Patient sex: M
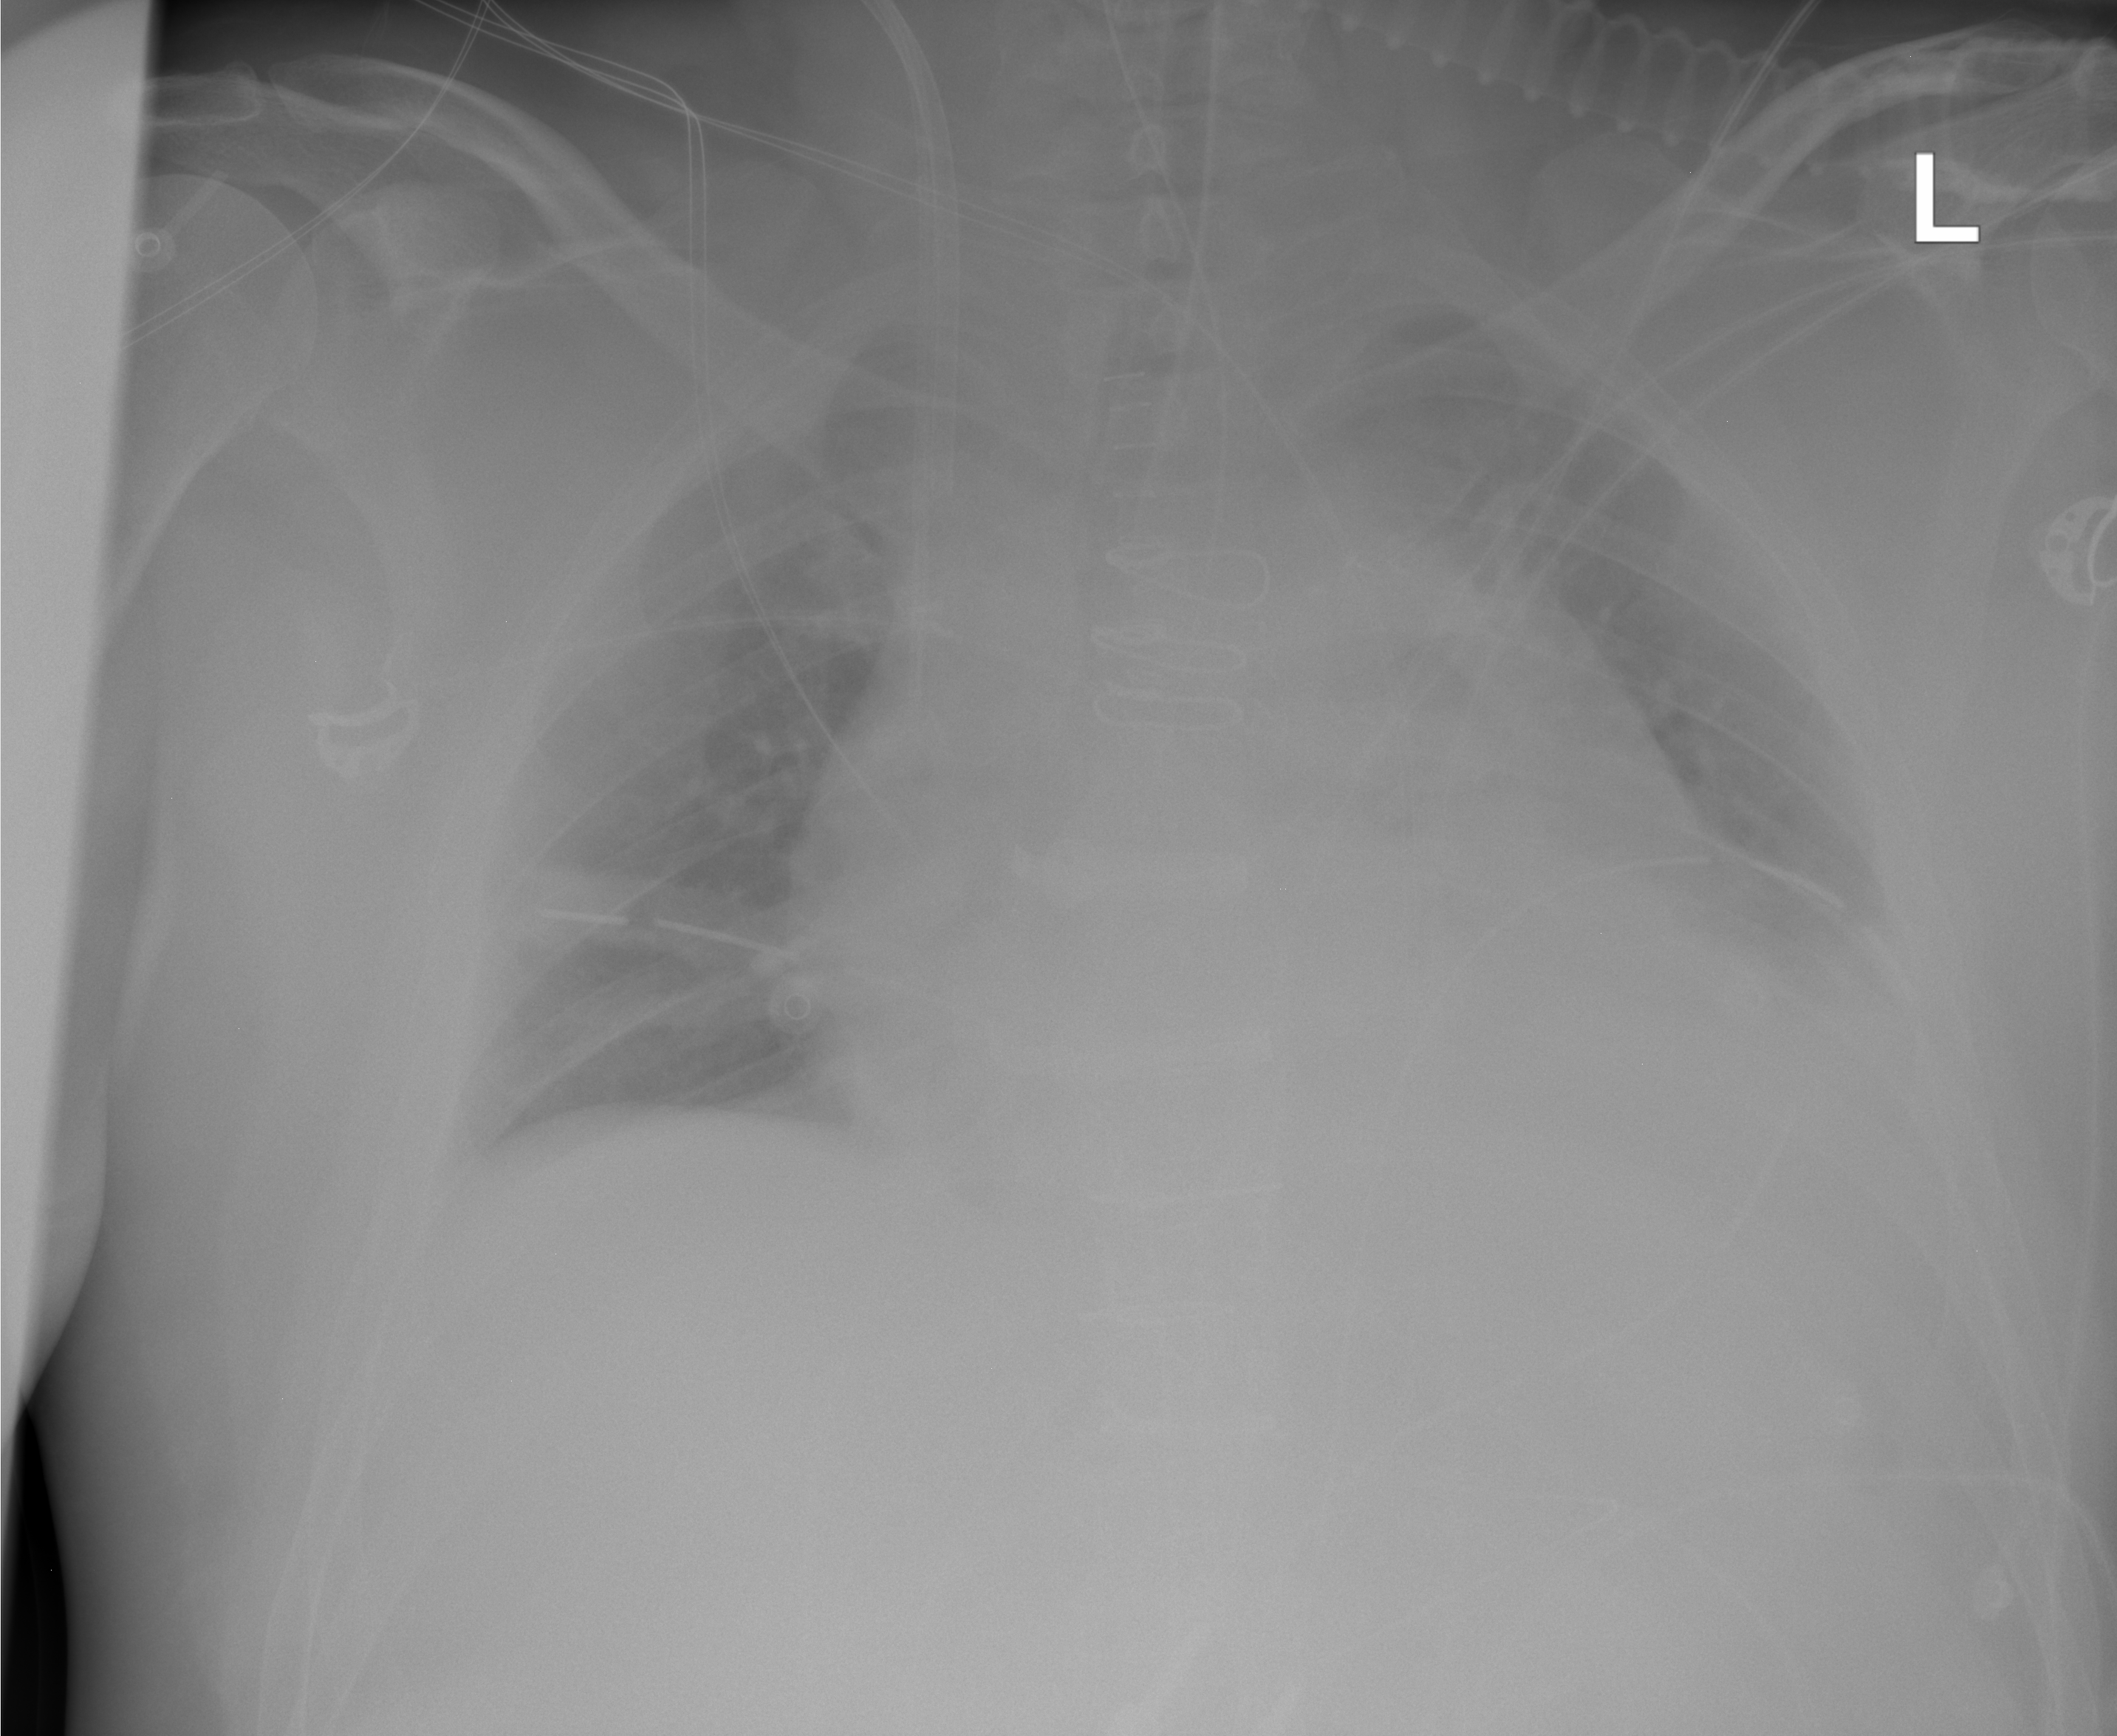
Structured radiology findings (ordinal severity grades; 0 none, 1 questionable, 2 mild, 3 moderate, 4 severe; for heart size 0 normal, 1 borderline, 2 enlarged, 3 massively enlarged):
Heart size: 2
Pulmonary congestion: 0
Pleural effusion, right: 0
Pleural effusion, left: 2
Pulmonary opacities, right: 0
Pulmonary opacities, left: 0
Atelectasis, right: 0
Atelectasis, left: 0